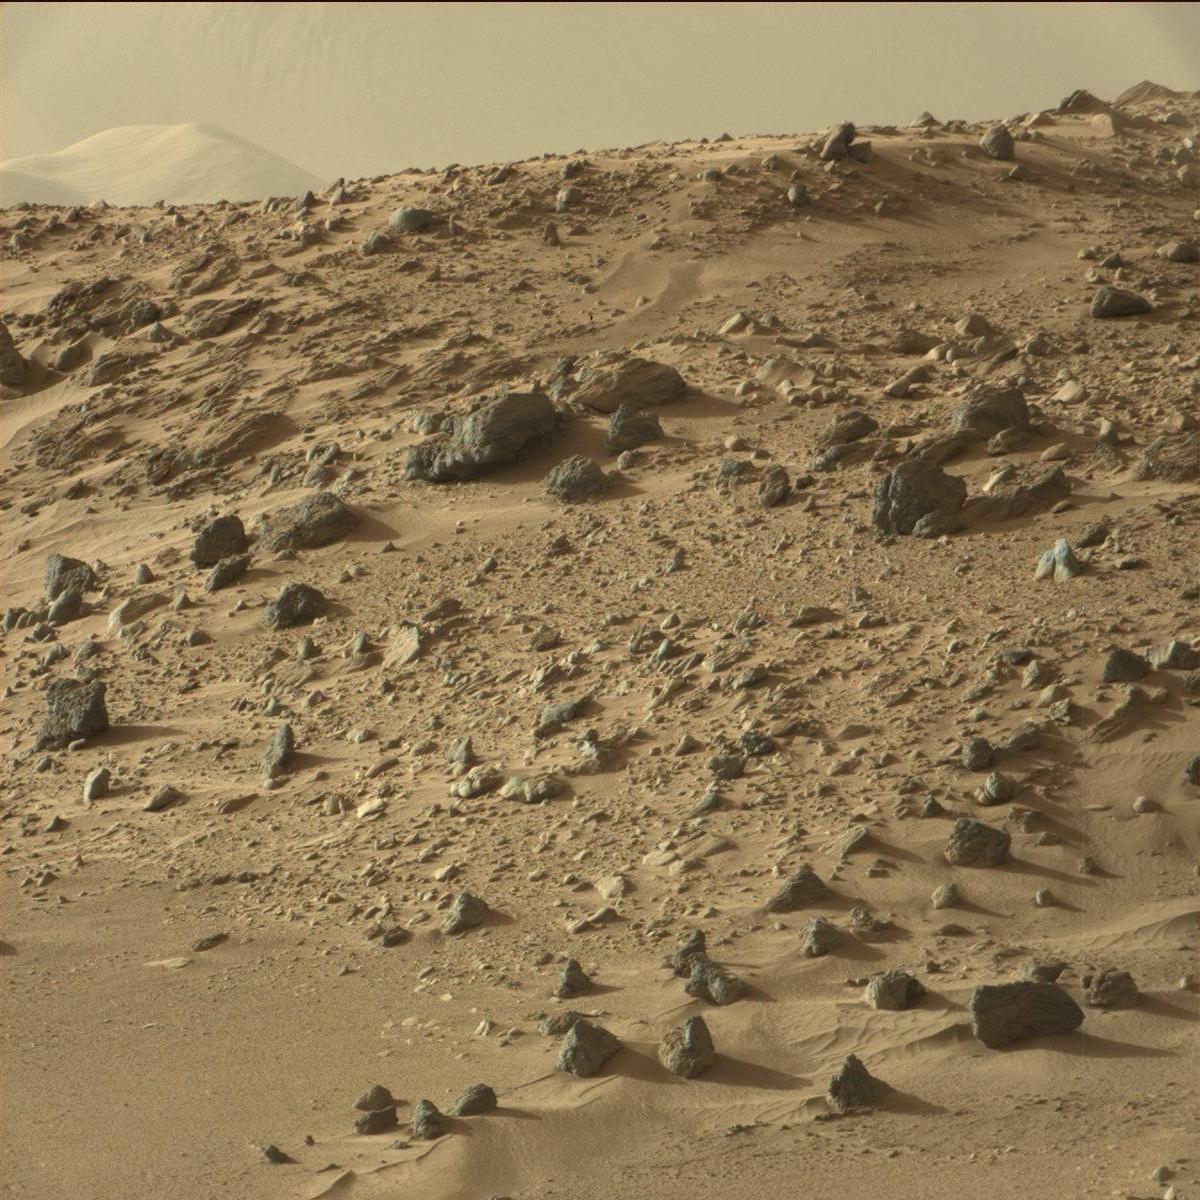
Terrain classes present: Bedrock, Ridge, Rock, Sand / Soil